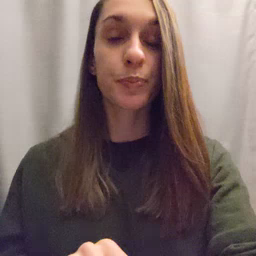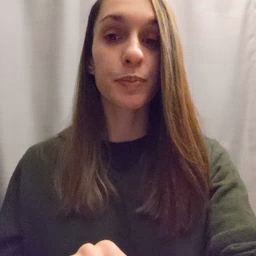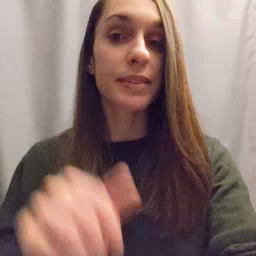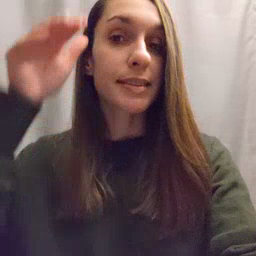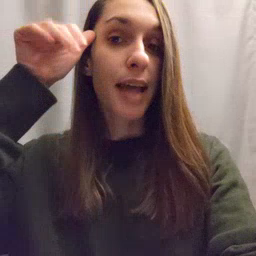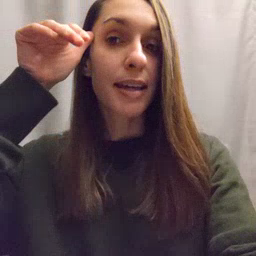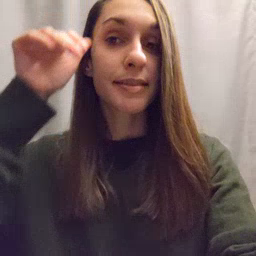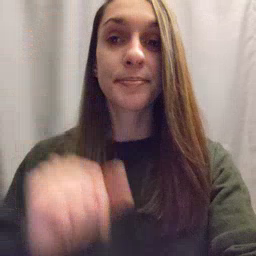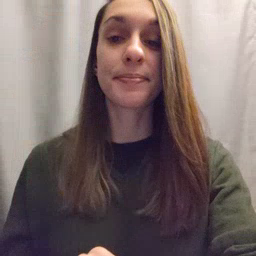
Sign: donkey